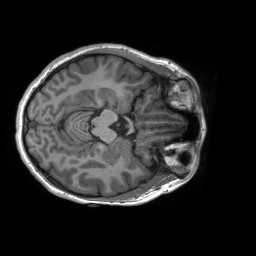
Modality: T1w
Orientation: coronal